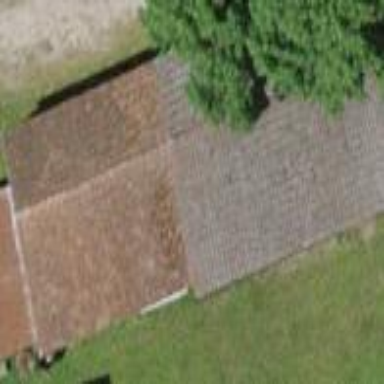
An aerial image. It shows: View of roof of building.